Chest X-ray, PA view. Patient: 64 years old, sex M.
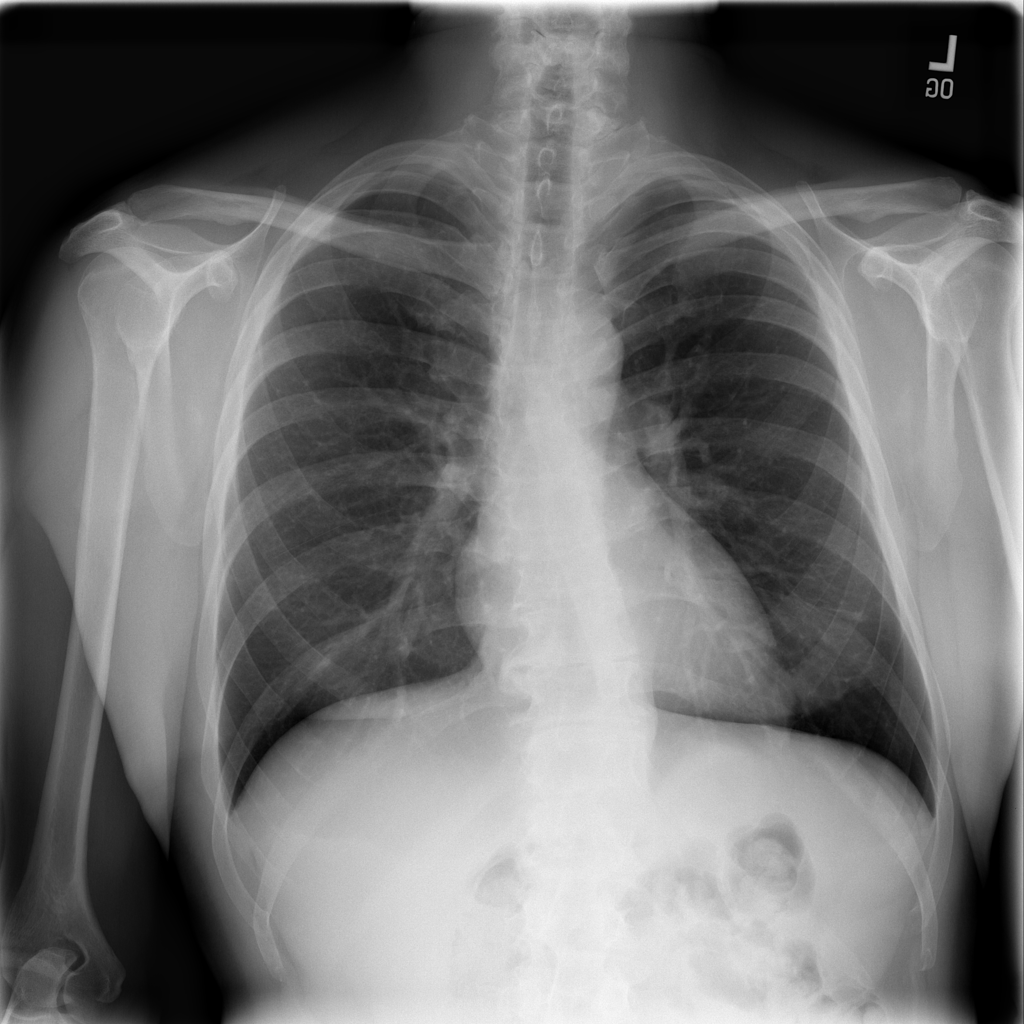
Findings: No Finding